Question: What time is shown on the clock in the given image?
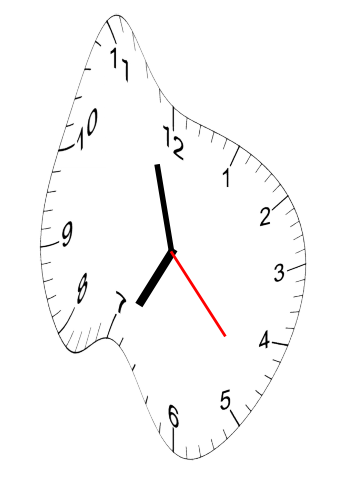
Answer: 06:57:23